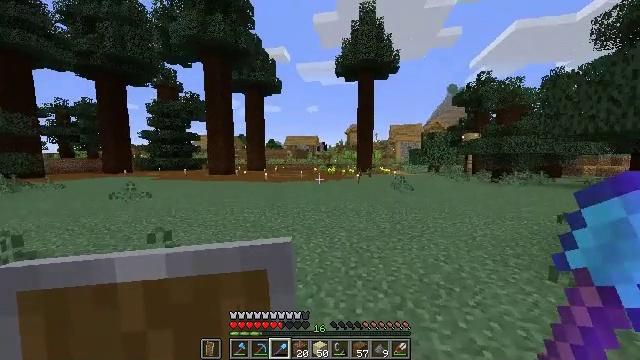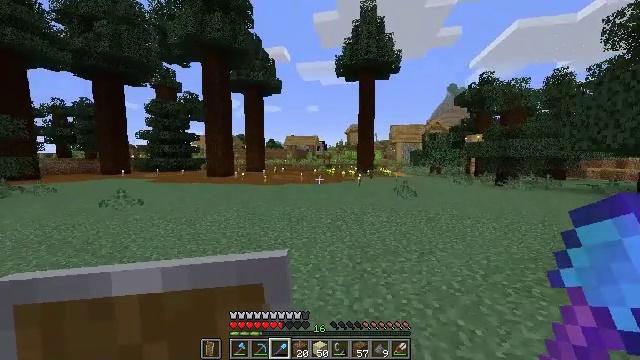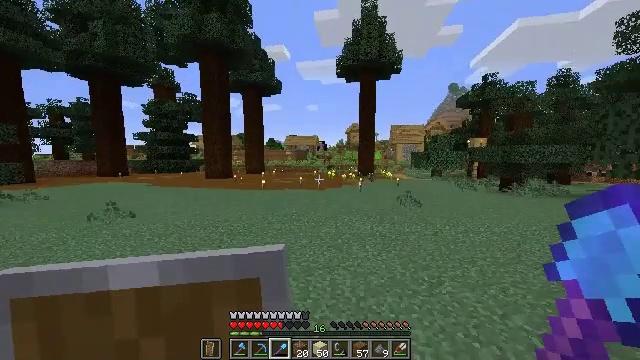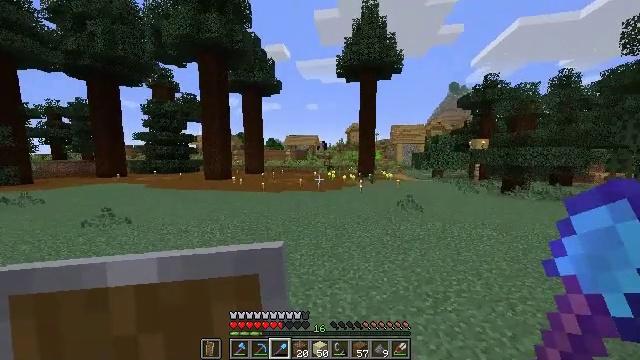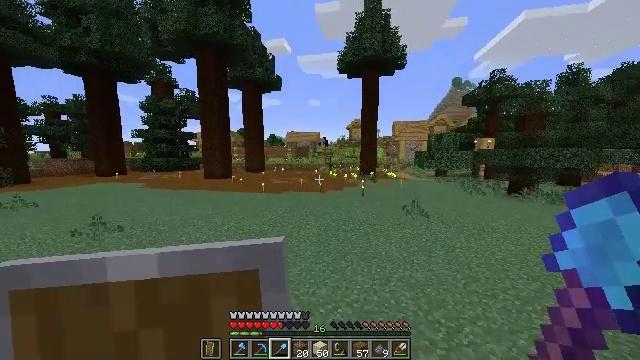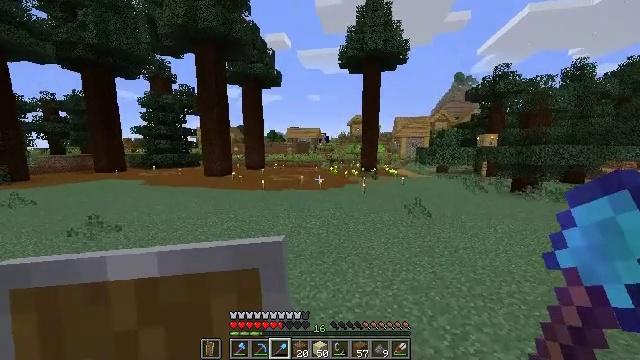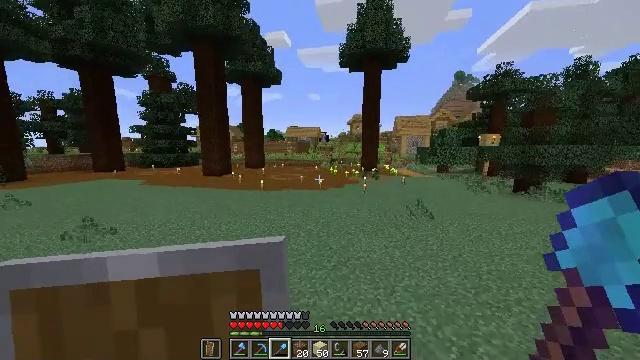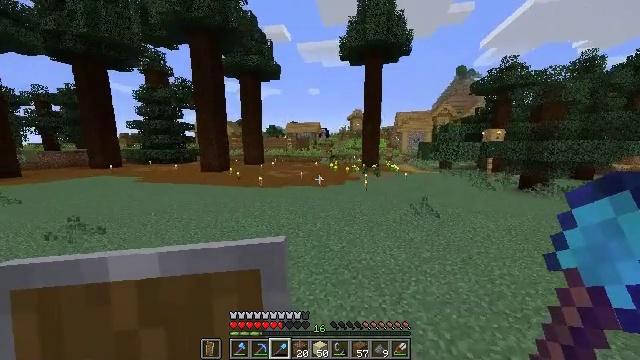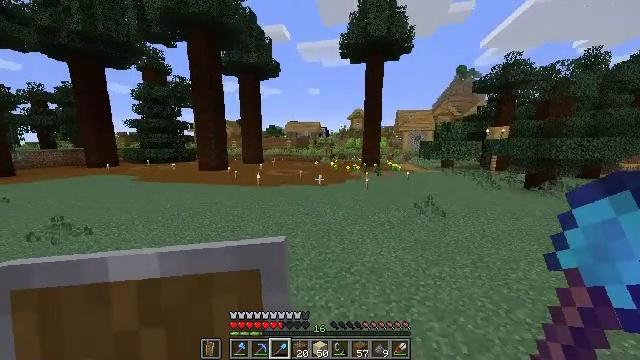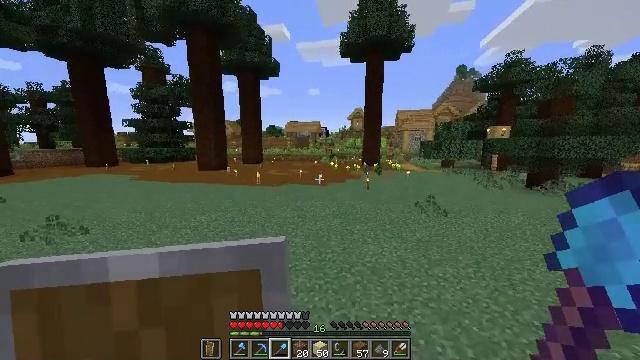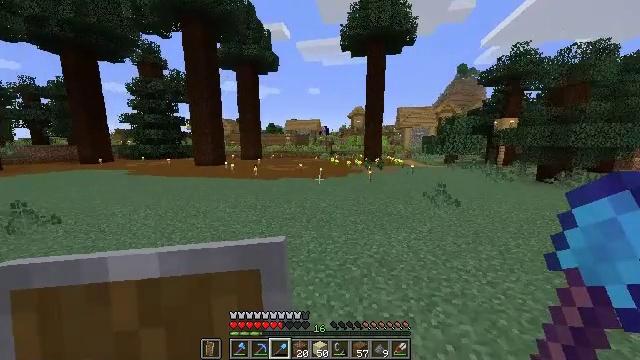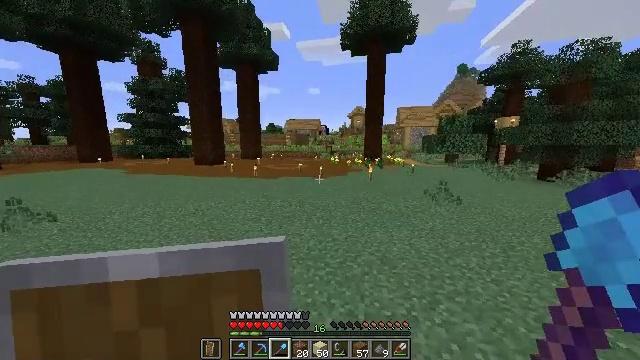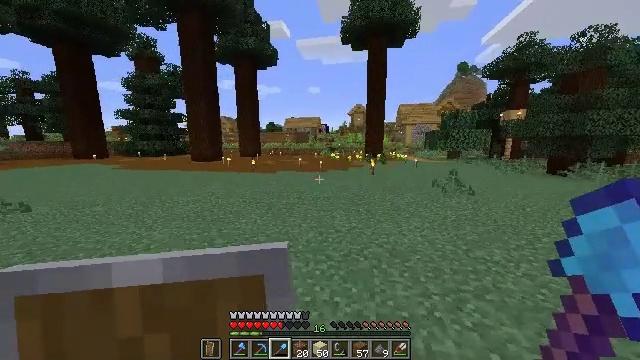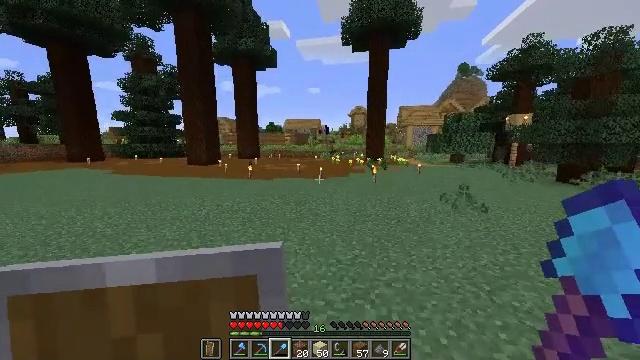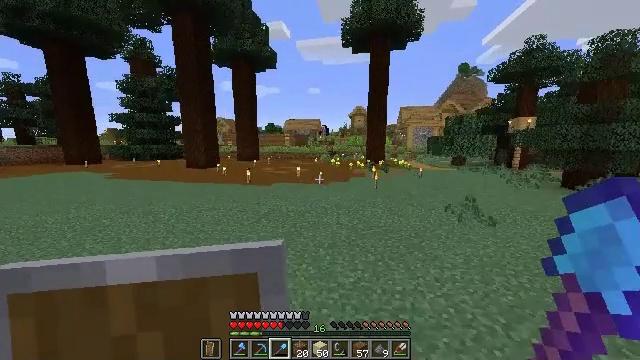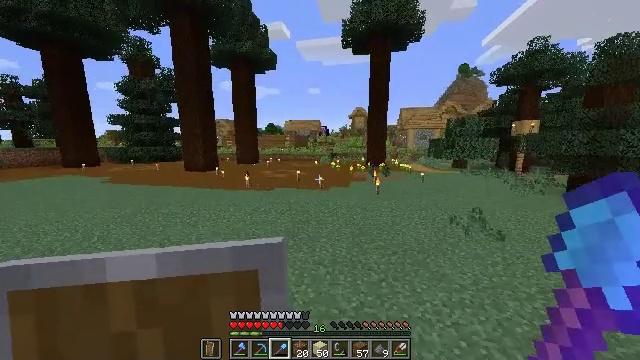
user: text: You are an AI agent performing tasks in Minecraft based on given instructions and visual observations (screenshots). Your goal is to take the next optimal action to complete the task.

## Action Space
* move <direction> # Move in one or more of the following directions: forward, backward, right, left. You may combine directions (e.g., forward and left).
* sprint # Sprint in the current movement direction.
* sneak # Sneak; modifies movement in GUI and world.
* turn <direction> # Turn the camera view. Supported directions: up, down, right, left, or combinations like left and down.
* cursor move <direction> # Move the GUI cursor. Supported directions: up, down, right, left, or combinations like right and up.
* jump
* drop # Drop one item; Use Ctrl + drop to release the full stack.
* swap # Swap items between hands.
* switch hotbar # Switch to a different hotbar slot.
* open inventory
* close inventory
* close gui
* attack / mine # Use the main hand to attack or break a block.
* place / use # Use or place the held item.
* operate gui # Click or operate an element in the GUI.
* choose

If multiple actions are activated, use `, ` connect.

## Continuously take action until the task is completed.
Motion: motion action
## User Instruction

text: Interact with the crafting table to make TNT.
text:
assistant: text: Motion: move forward, sprint, jump
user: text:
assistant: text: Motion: move forward, sprint, jump
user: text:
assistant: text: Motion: move forward, sprint, jump
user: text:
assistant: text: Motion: move forward, sprint, turn down, jump
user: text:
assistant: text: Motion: move forward, sprint, turn down, jump
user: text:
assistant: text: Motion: move forward, sprint, jump
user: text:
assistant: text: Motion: move forward, sprint, turn down, jump
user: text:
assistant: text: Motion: move forward, sprint, jump
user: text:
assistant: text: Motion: move forward, sprint, jump
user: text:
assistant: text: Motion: move forward, sprint, jump
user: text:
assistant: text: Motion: move forward, jump
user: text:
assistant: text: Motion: move forward, jump
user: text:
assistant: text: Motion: move forward, jump
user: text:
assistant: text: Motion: move forward, jump
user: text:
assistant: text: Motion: move forward, jump
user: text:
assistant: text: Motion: move forward, sprint, jump
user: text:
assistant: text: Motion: move forward, sprint, jump
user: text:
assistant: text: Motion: move forward, sprint, jump
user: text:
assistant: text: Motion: move forward, sprint, jump
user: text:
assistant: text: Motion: move forward, sprint, jump
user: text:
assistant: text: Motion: move forward, sprint, jump
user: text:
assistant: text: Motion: move forward, sprint, turn left, jump
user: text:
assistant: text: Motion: move forward, sprint, turn left, jump
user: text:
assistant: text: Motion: move forward, sprint, jump
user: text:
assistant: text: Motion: move forward, sprint, jump
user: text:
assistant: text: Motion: move forward, sprint, jump
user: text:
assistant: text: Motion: move forward, sprint, jump
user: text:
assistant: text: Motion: move forward, sprint, jump
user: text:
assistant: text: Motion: move forward, sprint, jump
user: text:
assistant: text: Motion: move forward, sprint, jump